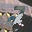
Label: 2